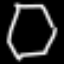
Label: octagon